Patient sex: M
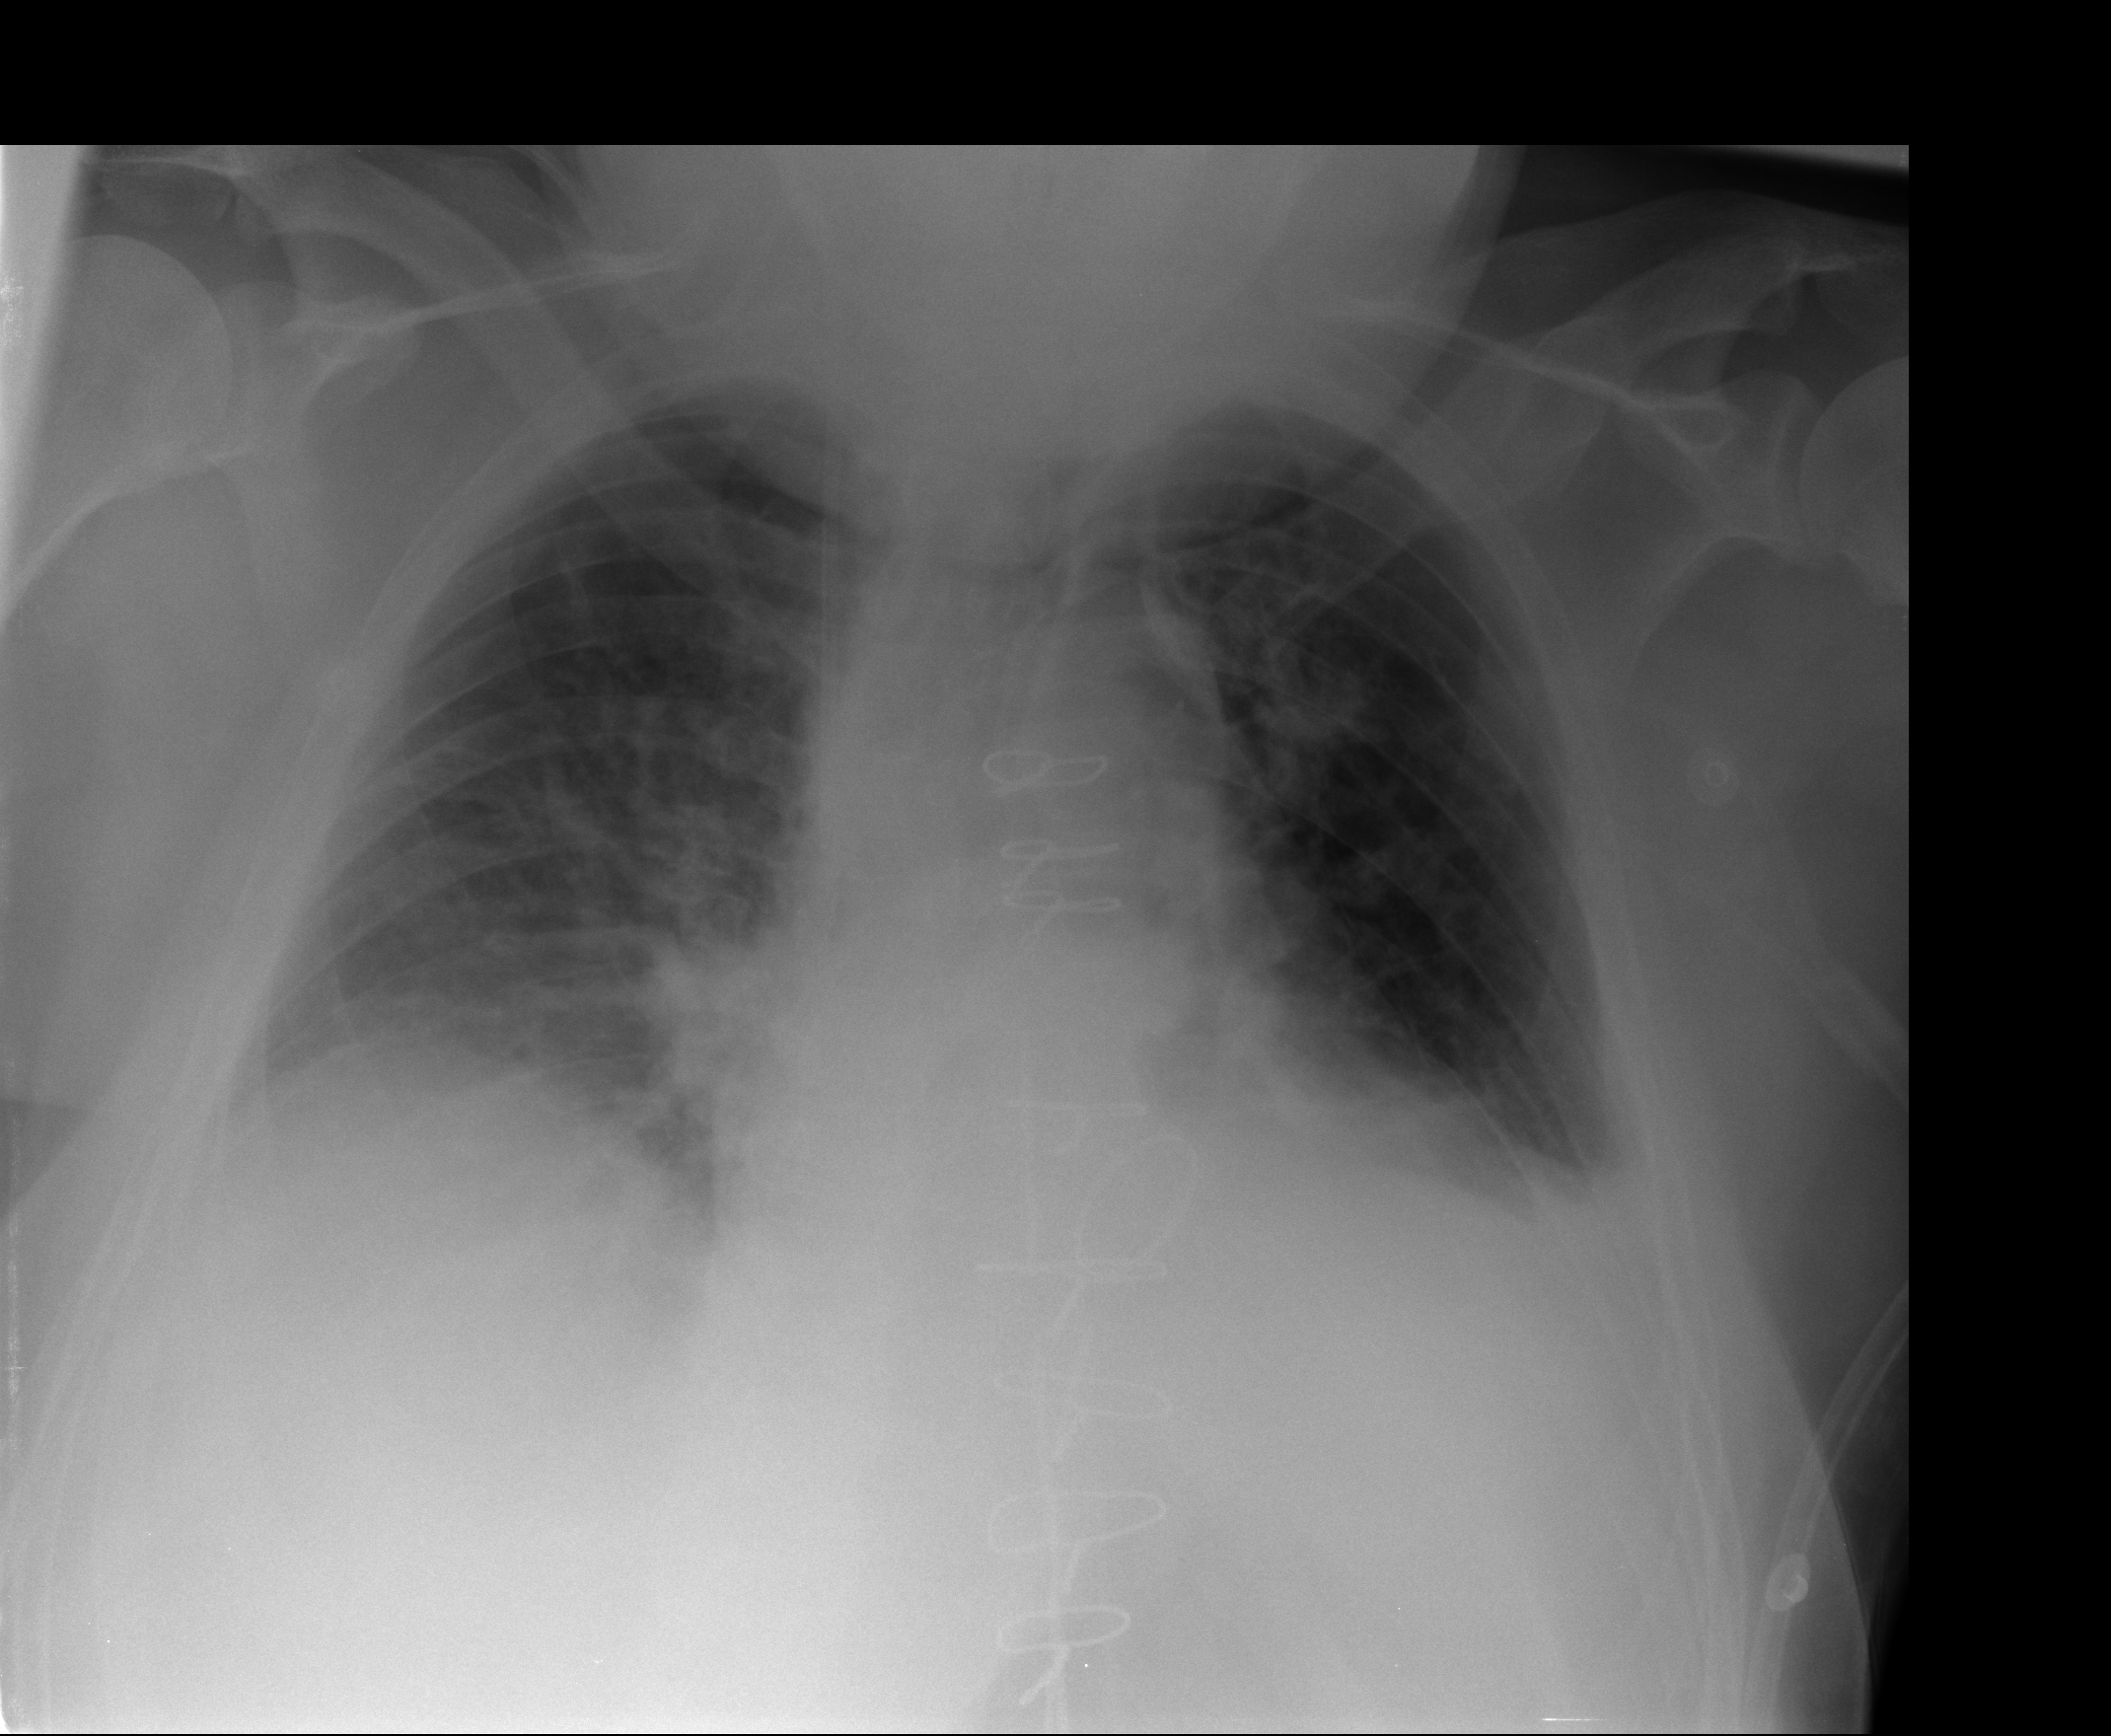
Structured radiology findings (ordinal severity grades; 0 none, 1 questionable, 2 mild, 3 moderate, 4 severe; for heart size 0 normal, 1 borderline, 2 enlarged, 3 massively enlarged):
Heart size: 0
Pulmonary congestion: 2
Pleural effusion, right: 0
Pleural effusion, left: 2
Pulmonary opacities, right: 0
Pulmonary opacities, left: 0
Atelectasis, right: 2
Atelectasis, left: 2